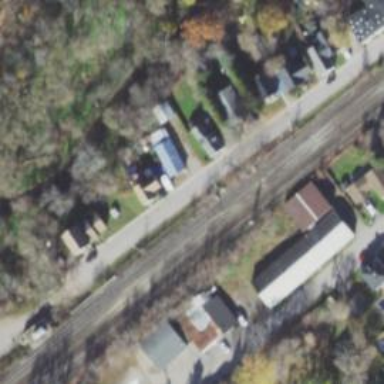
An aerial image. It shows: Railway siding for service.